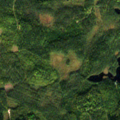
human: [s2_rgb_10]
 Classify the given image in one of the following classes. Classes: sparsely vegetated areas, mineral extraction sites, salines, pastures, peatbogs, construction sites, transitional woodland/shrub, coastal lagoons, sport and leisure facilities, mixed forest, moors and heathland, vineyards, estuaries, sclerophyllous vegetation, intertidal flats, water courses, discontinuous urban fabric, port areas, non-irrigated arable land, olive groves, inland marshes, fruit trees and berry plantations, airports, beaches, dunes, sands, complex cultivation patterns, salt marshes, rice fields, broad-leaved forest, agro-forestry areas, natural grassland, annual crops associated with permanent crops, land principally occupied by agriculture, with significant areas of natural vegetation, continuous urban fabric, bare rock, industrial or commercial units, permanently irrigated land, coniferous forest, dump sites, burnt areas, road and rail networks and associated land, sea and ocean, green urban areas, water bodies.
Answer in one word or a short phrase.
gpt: coniferous forest, mixed forest